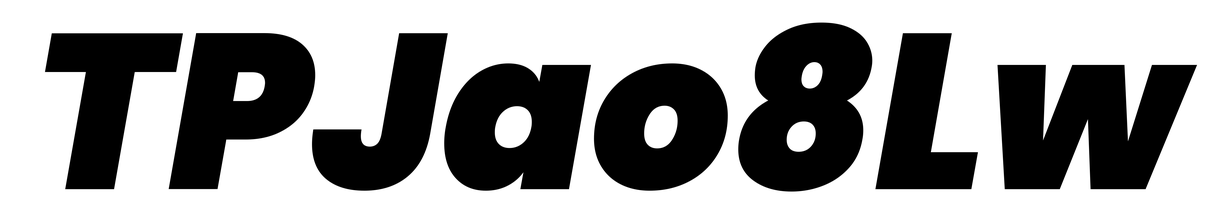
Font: Poppins-BlackItalic